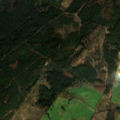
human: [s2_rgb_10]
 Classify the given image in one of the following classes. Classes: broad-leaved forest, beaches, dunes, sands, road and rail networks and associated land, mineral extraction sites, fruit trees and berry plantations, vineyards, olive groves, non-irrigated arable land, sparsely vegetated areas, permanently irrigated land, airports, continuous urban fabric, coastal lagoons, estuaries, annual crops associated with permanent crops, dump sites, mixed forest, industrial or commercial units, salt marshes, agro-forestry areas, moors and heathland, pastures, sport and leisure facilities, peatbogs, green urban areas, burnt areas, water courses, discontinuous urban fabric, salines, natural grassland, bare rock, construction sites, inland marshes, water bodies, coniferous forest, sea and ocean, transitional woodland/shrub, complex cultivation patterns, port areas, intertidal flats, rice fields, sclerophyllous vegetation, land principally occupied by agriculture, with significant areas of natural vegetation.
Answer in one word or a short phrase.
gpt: land principally occupied by agriculture, with significant areas of natural vegetation, broad-leaved forest, coniferous forest